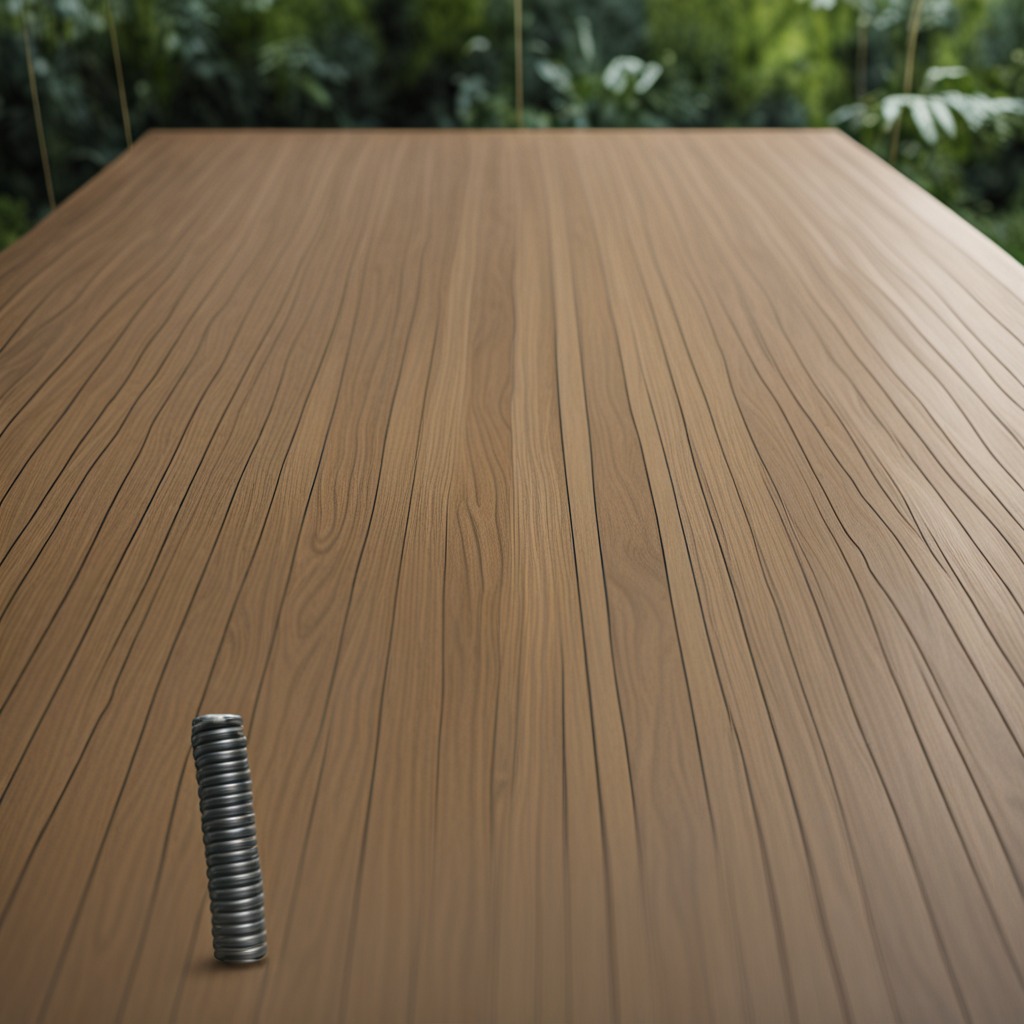
A coiled metal spring lies on a wooden table inside a jungle field workshop tent humid ambient light worn but